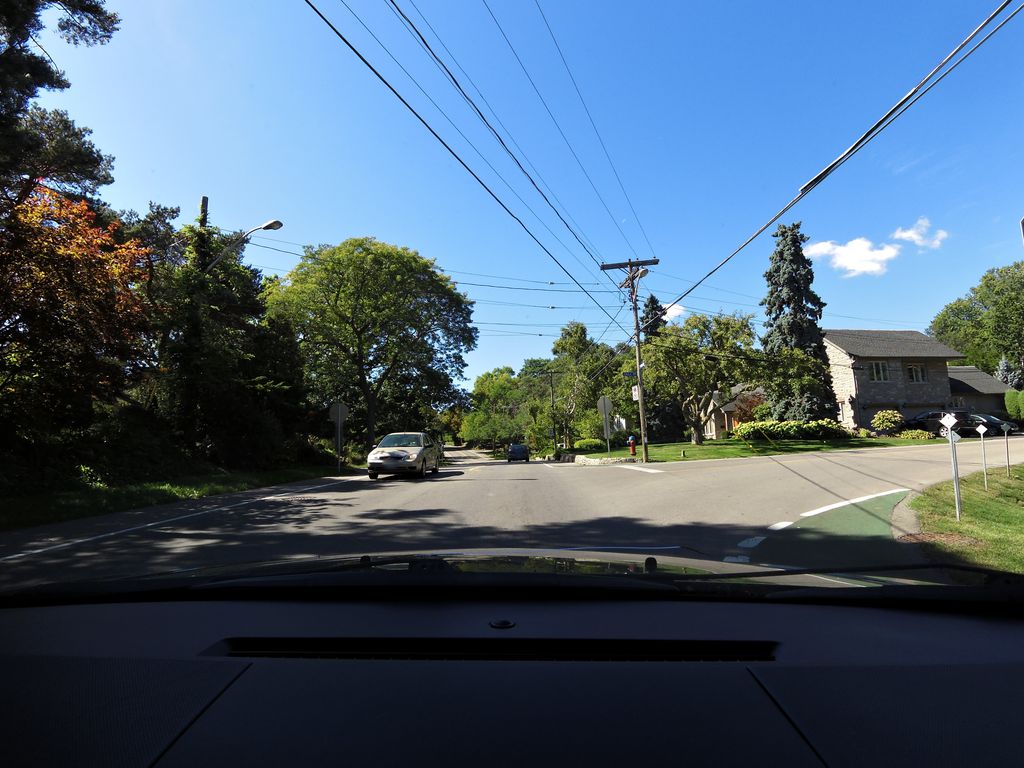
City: hamilton